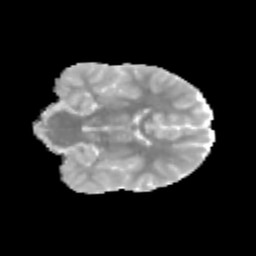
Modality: MD
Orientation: coronal
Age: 9
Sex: male
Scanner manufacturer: siemens
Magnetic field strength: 3 T
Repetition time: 3.8 s
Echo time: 0.07 s